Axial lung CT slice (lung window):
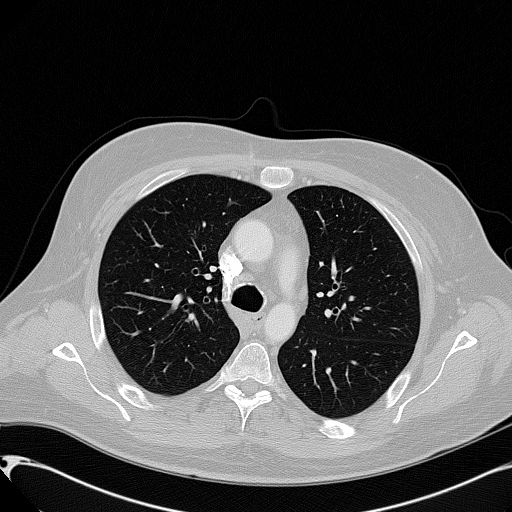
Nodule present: no